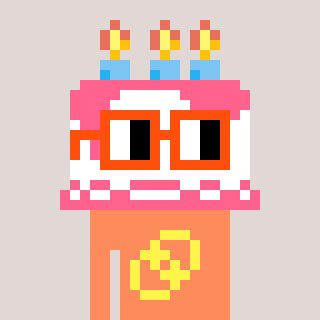
a pixel art character with square orange glasses, a cake-shaped head and a peachy-colored body on a warm background